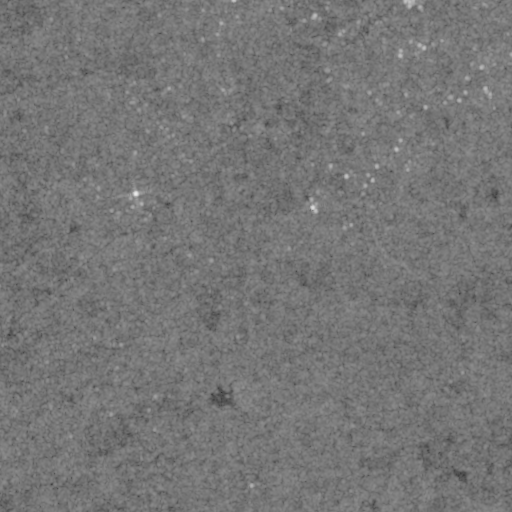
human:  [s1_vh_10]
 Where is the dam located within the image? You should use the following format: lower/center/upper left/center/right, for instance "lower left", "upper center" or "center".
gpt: The dam is located in the lower center of the image.
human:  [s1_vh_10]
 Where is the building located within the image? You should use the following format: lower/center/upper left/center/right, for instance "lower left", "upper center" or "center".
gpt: There is no building in the image.

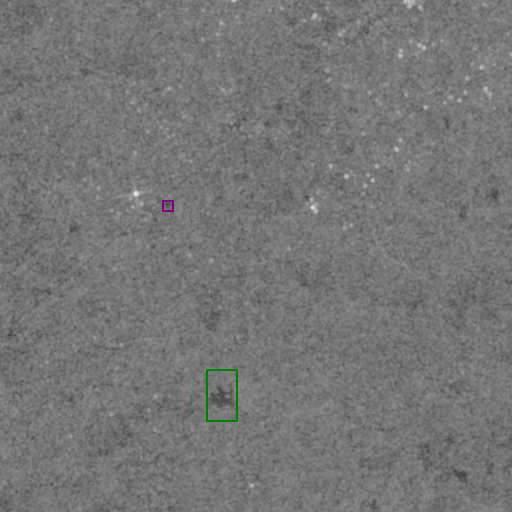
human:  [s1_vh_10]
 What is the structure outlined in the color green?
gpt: The structure outlined in green is a dam.
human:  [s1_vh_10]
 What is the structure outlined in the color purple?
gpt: The structure outlined in purple is a park.
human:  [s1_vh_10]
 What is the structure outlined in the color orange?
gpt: There is no orange outline.